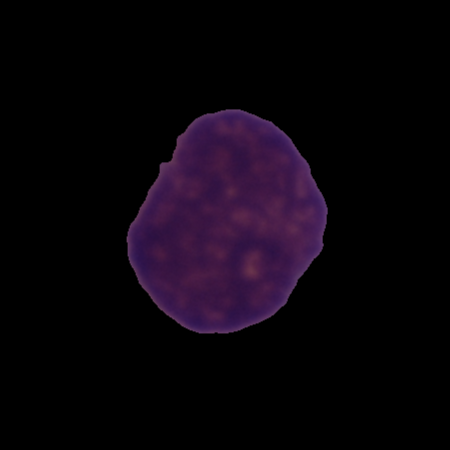
Label: cancer